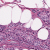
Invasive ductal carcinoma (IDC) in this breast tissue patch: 1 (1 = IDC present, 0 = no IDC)